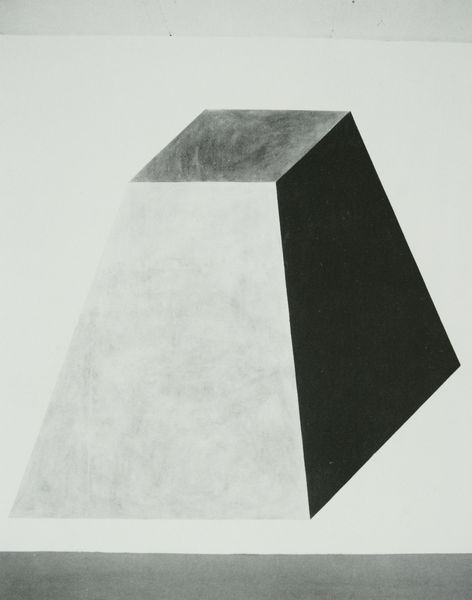
Titel: Installation Konrad Fischer, Düsseldorf - Isometric figure drawn with India ink washes
Künstler: Sol Lewitt
Schlagwörter: körper, schatten, weiß, grau, licht, schwarz, wand, ecke, abstrakt, fläche, flächen, linien, streifen, foto, fotografie, kante, kegel, form, schwarz weiss, ausstellung, geometrisch, seiten, pyramide, sol, wandbild, kanten, geometrie, lewitt, quadrat, installation, winkel, kubus, mathematik, grundform, trapez, parallelogramm, pyramidenstumpf, schwebe, ausstellungt, fkächen, quadrqt, quagrat